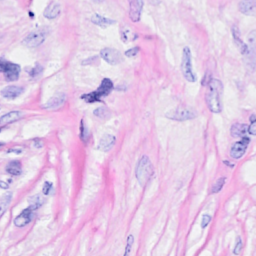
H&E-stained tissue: Breast